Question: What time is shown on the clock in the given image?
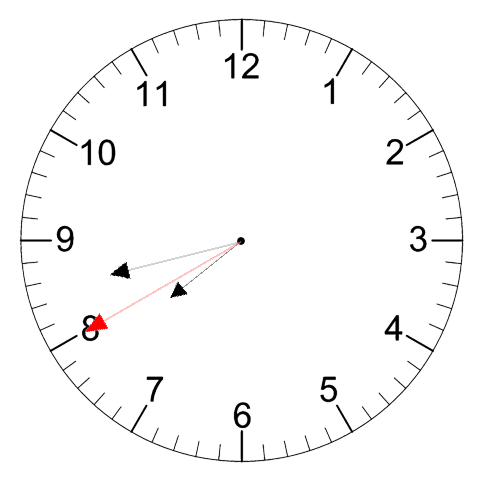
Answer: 07:42:40